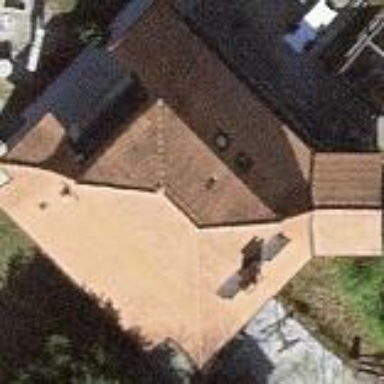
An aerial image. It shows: Detached building with hipped roof.